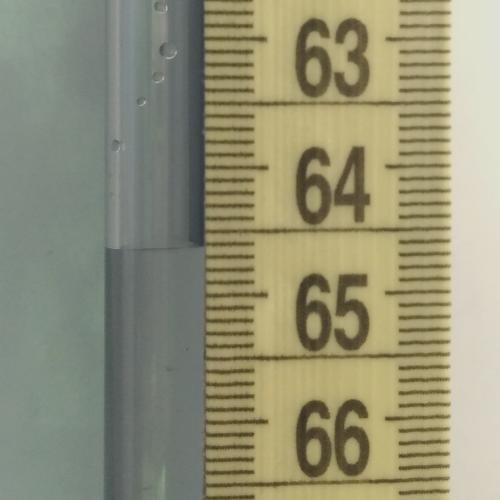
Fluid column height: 64.6 cm